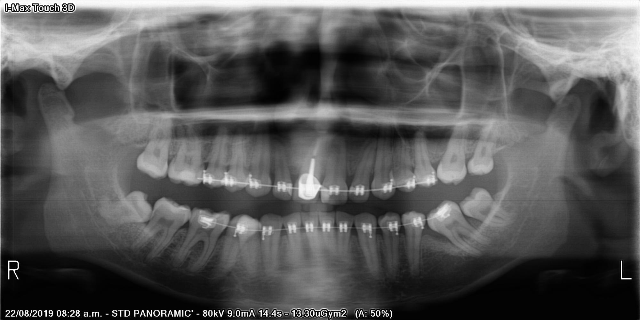
adult